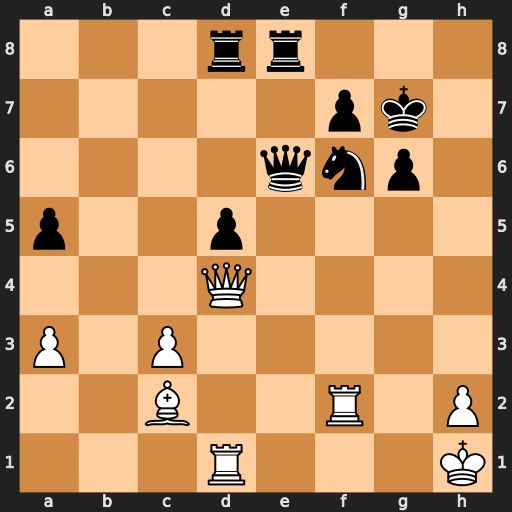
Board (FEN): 3rr3/5pk1/4qnp1/p2p4/3Q4/P1P5/2B2R1P/3R3K
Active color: w
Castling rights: -
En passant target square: -
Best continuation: Rdf1 Rd6 Rxf6 Qxf6 Rxf6